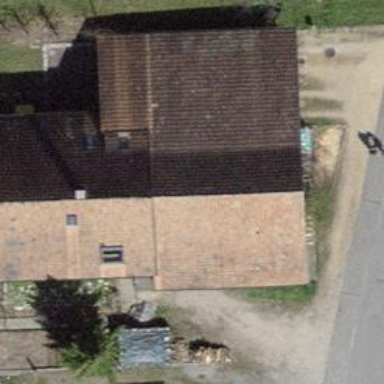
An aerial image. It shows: Building with tiled roof.